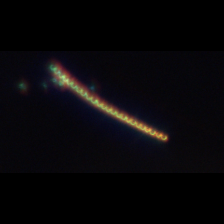
Taxon: Chaetoceros
Group: Diatoms